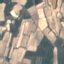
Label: PermanentCrop